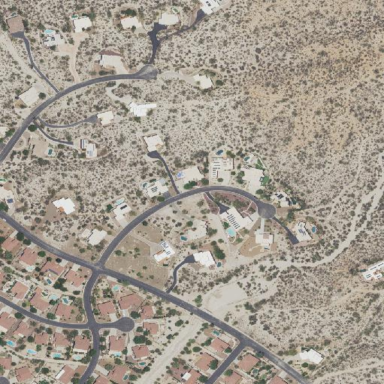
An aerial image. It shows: Residential area consisting of single-family homes.